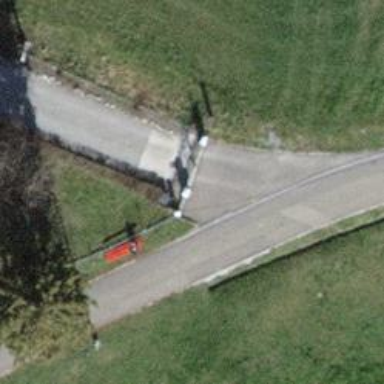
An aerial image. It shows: Gate.